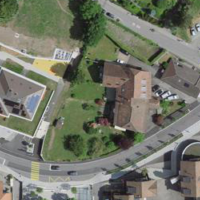
EUNIS habitat code: 54
Species observed at this site:
Neottia ovata